Aerial crown-view tile of a tropical tree (Barro Colorado Island, Panama), acquired 20250217:
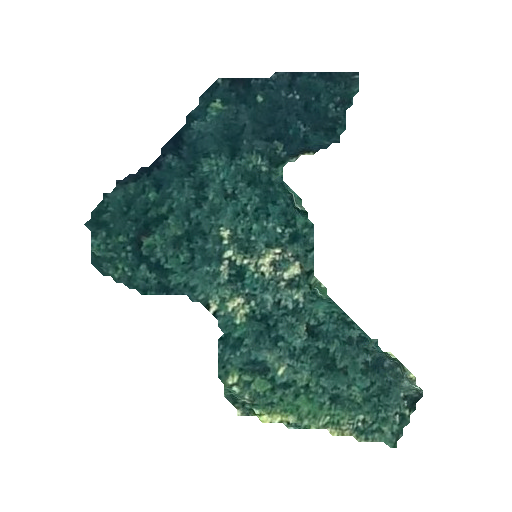
Species: Celtis schippii
GBIF accepted scientific name: Celtis schippii
Crown area: 91.34 m²